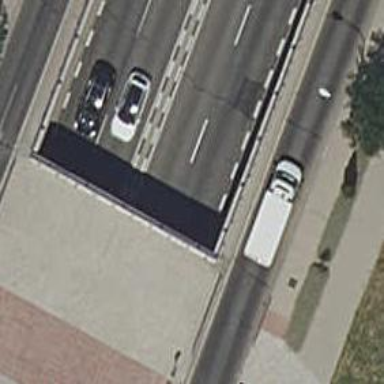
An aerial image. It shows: Primary highway with asphalt surface passing through tunnel.